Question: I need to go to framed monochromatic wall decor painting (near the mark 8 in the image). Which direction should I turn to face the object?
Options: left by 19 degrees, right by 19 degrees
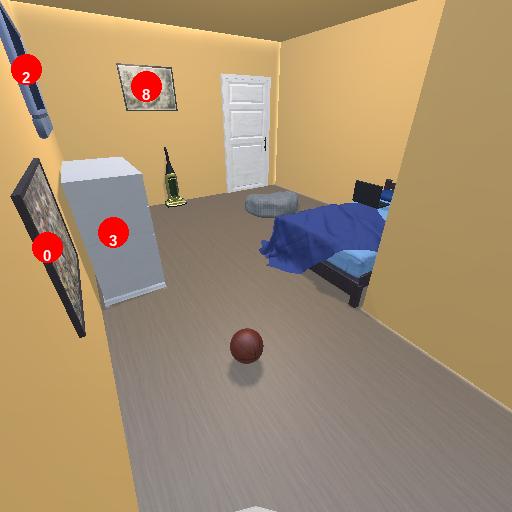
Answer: left by 19 degrees